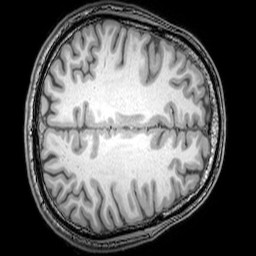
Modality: T1w
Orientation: axial
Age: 26
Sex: male
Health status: healthy
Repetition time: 0.081 s
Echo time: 0.037 s